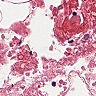
Metastatic tissue present: no